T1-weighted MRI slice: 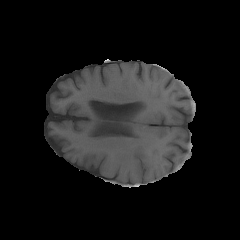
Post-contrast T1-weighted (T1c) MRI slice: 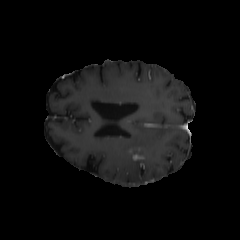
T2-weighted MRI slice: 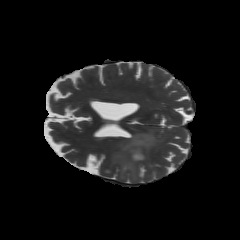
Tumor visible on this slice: yes